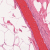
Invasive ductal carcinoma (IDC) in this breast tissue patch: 0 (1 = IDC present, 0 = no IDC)